Question: I have this class called 'Campaign' and I'm trying to 'echo $campaign->getName()' without using any parameters like 'echo $campaign->getName($user_id, $campaign_id)'
'''
<?php
$campaign = new Campaign($db);
class Campaign {
private $db;
public function __construct($db) {
$this->db = $db;
}
public function getName() {
$query = $this->db->prepare("SELECT name FROM campaign WHERE campaign_id = :campaign_id AND user_id = :user_id");
$status = $query->execute(array(':campaign_id' => $campaign_id, ':user_id' => $user_id));
return ($query->rowCount() == 1) ? $query->fetchObject()->name : false;
}
}
'''
What I'm getting is
'''
Missing argument 1 for Campaign::getName()
Missing argument 2 for Campaign::getName()
'''
Well logically thinking that's supposed to happen.
What I'm trying to call is '$user_id and $campaign_id' that's been retrieved at
Here's the structure of my 'init.php' where all the classes/functions are being stored.

Is it possible to call a function without a parameter, but that function needed a variable outside of the function?
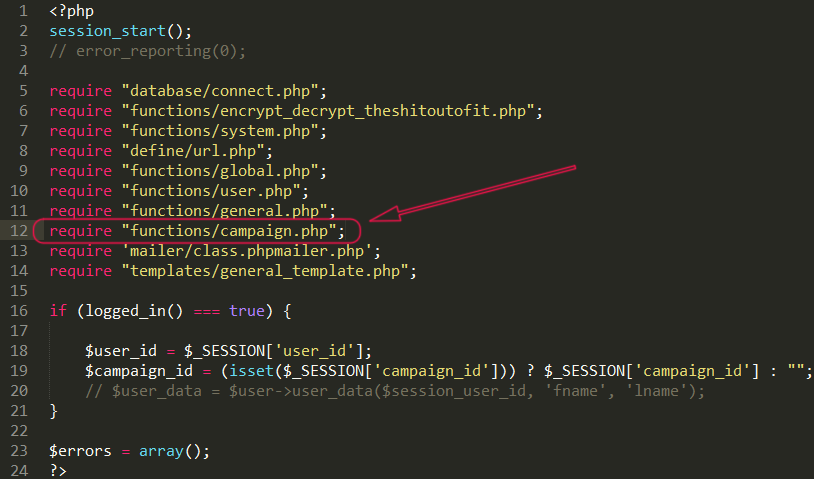
Answer: You cannot access that variable since its only not defined locally inside the function.
If you want to use the var inside when its defined outside you use 'global' before the var.
'''
$foo = 'bar';
function baz() {
global $foo;
// now u can use it inside.
}
'''
<URL>
I dont like globals personally, you could also do something like:
'''
function foo($arg1 = null, $arg2 = null) {
// if they are not set retrieve from a session
$arg1 = ($arg1 !== null) ? $arg1 : $_SESSION['arg1'];
// rinse repeat.
}
'''